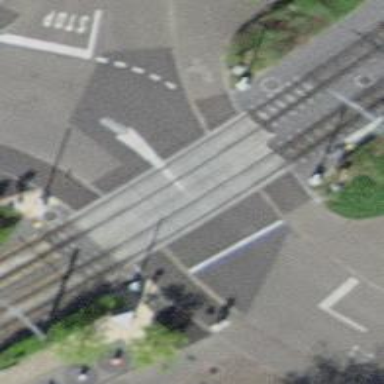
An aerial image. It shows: Level railway crossing with lights and double half barrier.